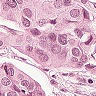
Metastatic tissue present: yes